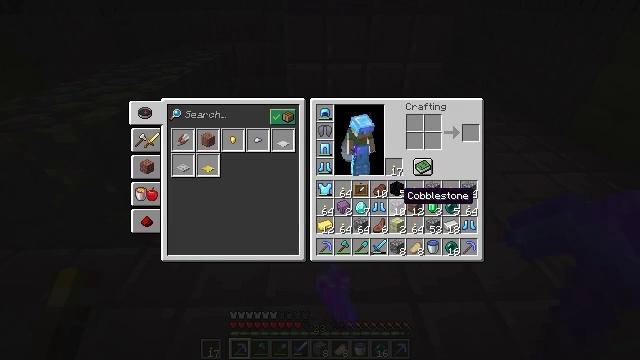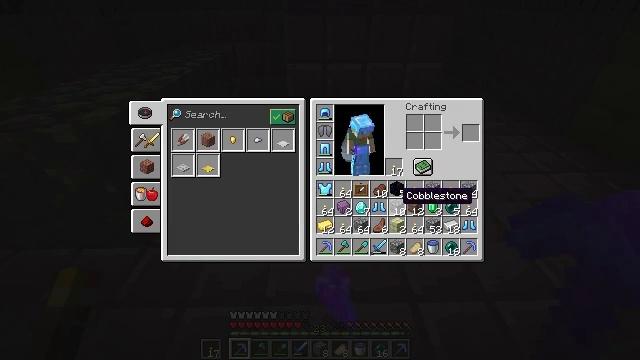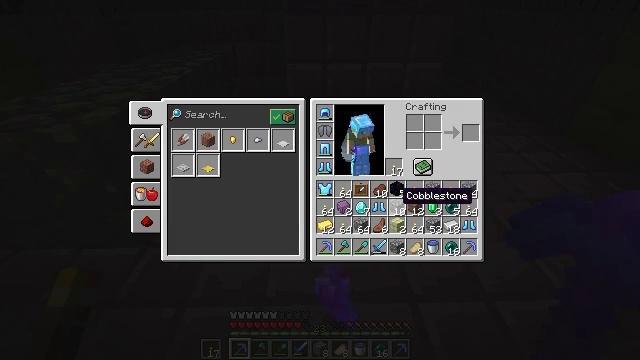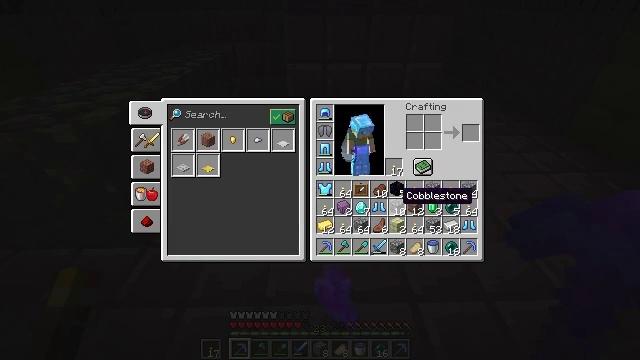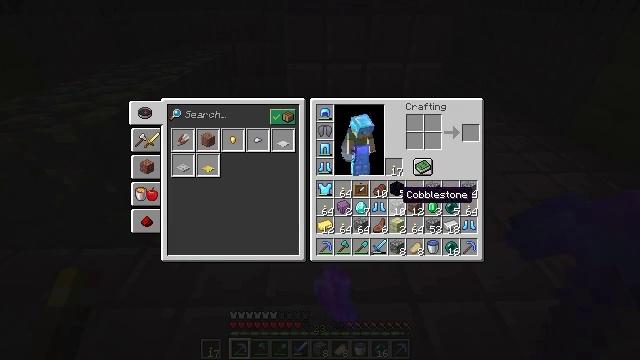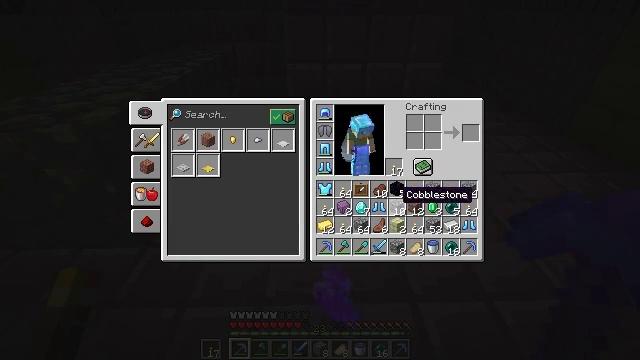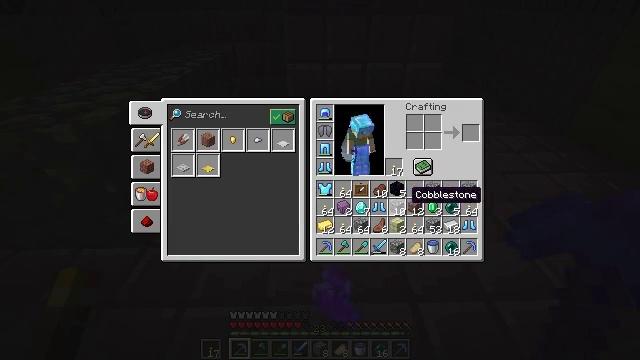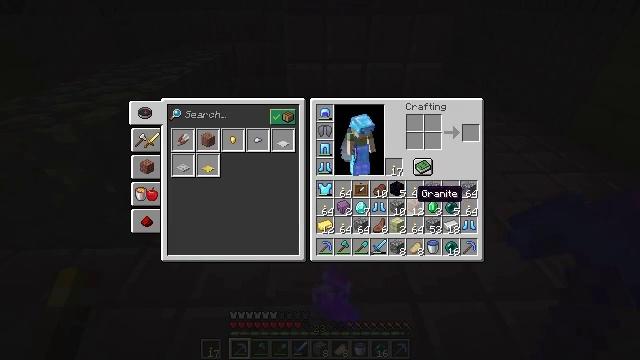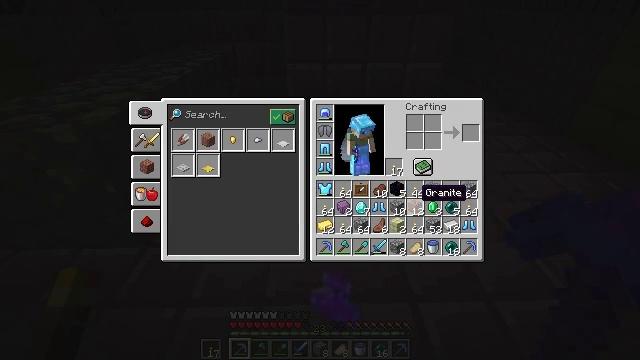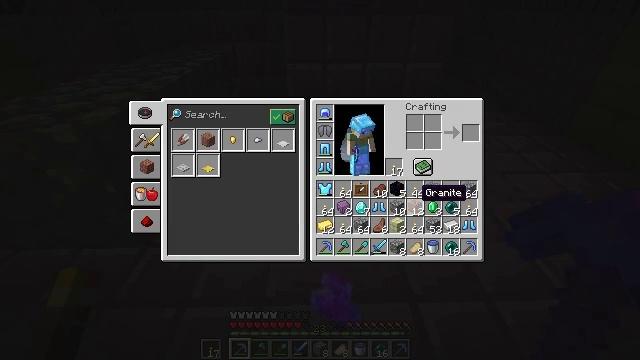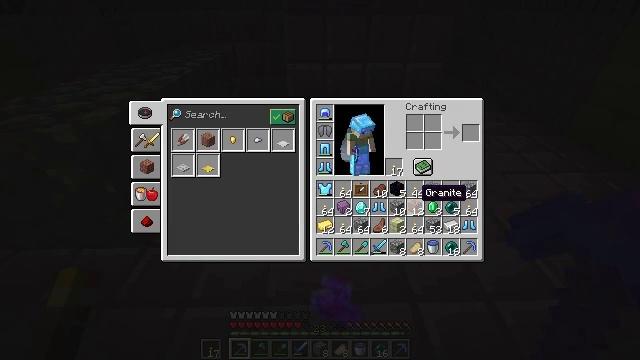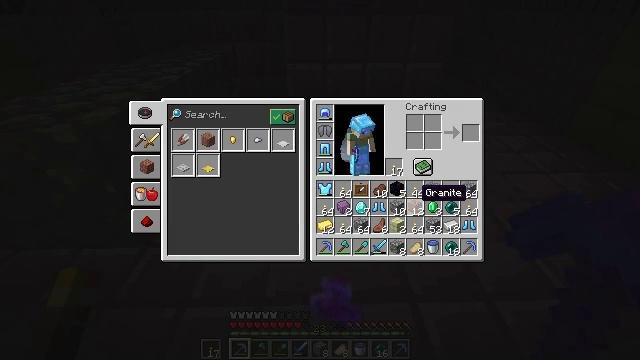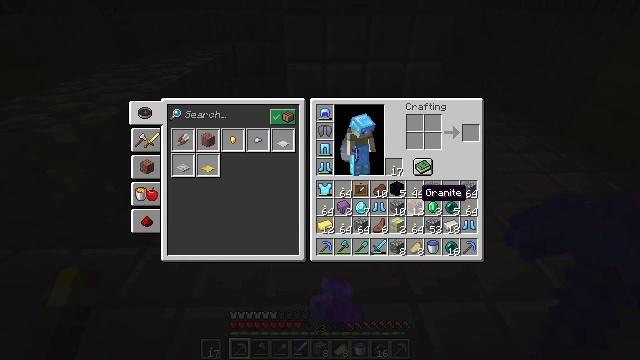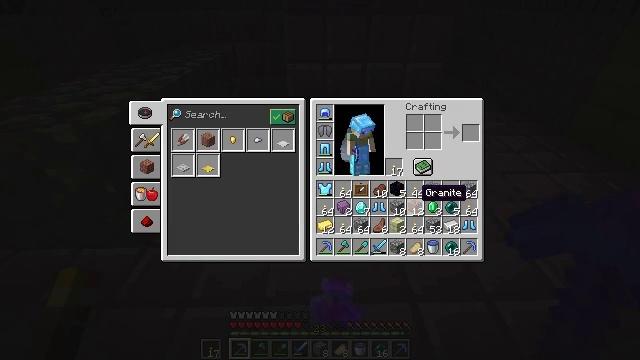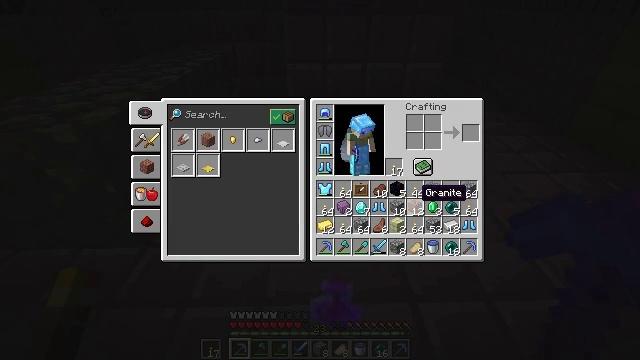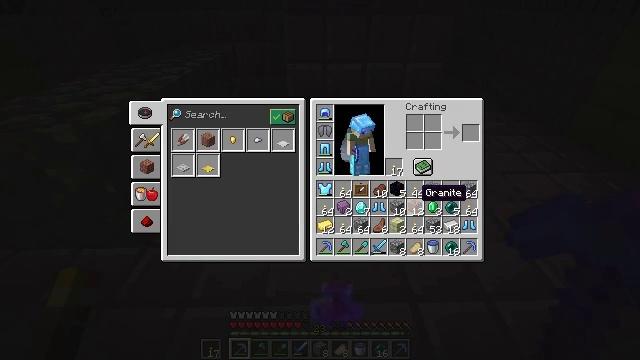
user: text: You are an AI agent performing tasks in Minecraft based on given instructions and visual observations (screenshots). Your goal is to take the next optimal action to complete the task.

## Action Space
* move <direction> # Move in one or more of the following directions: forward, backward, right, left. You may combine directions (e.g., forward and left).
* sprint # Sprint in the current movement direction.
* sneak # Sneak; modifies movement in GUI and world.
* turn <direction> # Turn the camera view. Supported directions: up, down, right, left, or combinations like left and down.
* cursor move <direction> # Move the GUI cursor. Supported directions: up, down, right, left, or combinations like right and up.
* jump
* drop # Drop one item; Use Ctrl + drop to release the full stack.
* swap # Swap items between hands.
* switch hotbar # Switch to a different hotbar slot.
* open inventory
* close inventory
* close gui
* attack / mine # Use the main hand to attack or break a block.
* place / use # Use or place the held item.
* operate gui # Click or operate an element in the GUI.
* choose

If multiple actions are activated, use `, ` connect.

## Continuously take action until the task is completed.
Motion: motion action
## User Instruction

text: Remove a granite from the inventory.
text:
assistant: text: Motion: no_op
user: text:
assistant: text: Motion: no_op
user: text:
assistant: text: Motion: no_op
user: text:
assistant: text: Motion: no_op
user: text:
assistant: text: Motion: no_op
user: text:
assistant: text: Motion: cursor move right
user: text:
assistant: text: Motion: no_op
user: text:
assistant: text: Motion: no_op
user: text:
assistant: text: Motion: no_op
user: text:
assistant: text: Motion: no_op
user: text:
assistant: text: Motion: no_op
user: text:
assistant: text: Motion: no_op
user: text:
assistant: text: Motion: no_op
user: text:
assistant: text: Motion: sprint
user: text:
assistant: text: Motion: sprint
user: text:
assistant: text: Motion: sprint
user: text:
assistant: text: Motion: sprint, drop
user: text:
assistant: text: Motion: sprint, drop
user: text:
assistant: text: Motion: sprint
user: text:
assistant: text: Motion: no_op
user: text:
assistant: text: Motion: no_op
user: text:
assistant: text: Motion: no_op